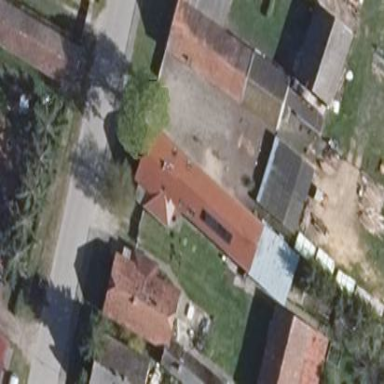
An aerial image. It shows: Building with gabled roof. The roof is red and oriented along the building.